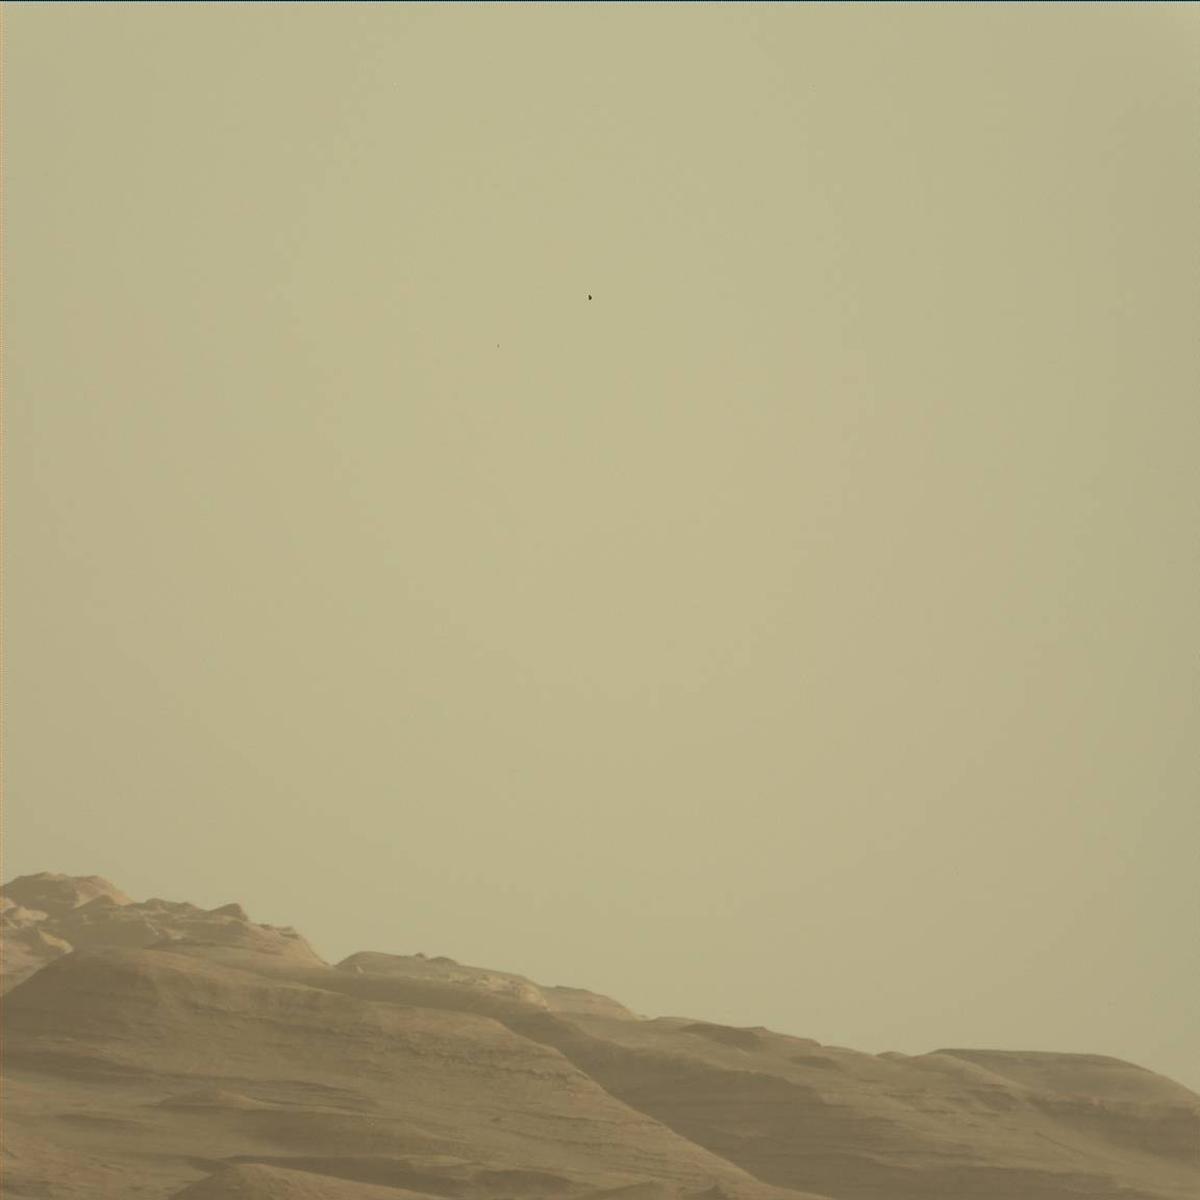
Terrain classes present: Ridge, Sky